Question: I have problems on my switch statements in '// number of crowns' and '// frame color'
This is my output
how can i show my 'cout' to output the 'frame_color' and 'number_crowns' (on '// number of crowns' and '// frame color')?
btw im using 'CodeBlocks'
'''
#include <iostream>
#include <iomanip>
using namespace std;
int main()
{
int length, width, number_crowns;
double cost;
int frameType;
int yes_no;
int colorSelection;
string frame_color;
string type;
cout << "Input length and width of the picture: ";
cin >> length >> width;
cout << "1(spacebar)regular" << endl
<< "2(spacebar)fancy" << endl
<< "(regular/fancy)Enter type of frame: ";
cin >> frameType >> type;
cout << "1 = with" << endl
<< "2 = without" << endl
<< "(with/without)With color/Without?";
cin >> colorSelection;
cout << "1 = yes" << endl
<< "2 = no" << endl
<< "(yes/no)Do you want to put crowns? ";
cin >> yes_no;
cost = (2 * 0.1) * (length + width); // cost in length and width of the frame
cost += (0.02 * (length * width)); // cost per square inch
switch(frameType)
{ // type of frame
case '1':
cost += 0.15;
break;
case '2':
cost += 0.25;
break;
default:
cout << "wrong input!";
}
switch(colorSelection)
{ // frame color
case '1':
cost += 0.10;
cout << "Enter desired frame color: ";
cin >> frame_color;
break;
case '2':
cost += 0;
break;
default:
cout << "wrong input!";
}
switch(yes_no)
{ // number of crowns
case '1':
cout << "Input number of crowns: ";
cin >> number_crowns;
cost += (number_crowns * 0.35);
break;
case '2':
cost =+ 0;
break;
default:
cout << "wrong input!";
}
cout << endl;
cout << "
Frame type: " << type << "
" << endl;
cout << "Frame colour: " << frame_color << "
" << endl;
cout << "Total frame cost: " << cost << "
" << endl;
}
'''
Thanks a lot!
NEWEST UPDATE W***
wahahaha
how can i show my 'cout' to output the 'frame_color' and 'number_crowns' (on '// number of crowns' and '// frame color')?
'''
#include <iostream>
using namespace std;
int main()
{
int length, width, number_crowns;
double cost;
char frameType;
char yes_no;
char colorSelection;
string frame_color;
string type;
cout << "Input length and width of the picture: ";
cin >> length >> width;
cout << "(regular/fancy) Enter type of frame: ";
cin >> frameType >> type;
cout << "(with/without) With color/Without?";
cin >> colorSelection;
cout << "(yes/no) Do you want to put crowns? ";
cin >> yes_no;
cost = (2 * 0.1) * (length + width); // cost in length and width of the frame
cost += (0.02 * (length * width)); // cost per square inch
cout << "
Frame type: " << frameType << type << "
" << endl;
switch(frameType)
{ // type of frame
case 'regular':
cost += 0.15;
break;
case 'fancy':
cost += 0.25;
break;
default:
cout << "wrong input!";
}
cout << "
Frame colour: " << frame_color << "
" << endl;
switch(colorSelection)
{ // frame color
case 'with':
cost += 0.10;
cout << "Enter desired frame color: ";
cin >> frame_color;
break;
case 'without':
cost += 0;
break;
default:
cout << "wrong input!";
}
switch(yes_no)
{ // number of crowns
case 'yes':
cout << "Input number of crowns: ";
cin >> number_crowns;
cost += (number_crowns * 0.35);
break;
case 'no':
cost =+ 0;
break;
default:
cout << "wrong input!";
}
cout << endl;
cout << "
Total frame cost: " << cost << "
" << endl;
}
'''
NEWEST output
<URL>
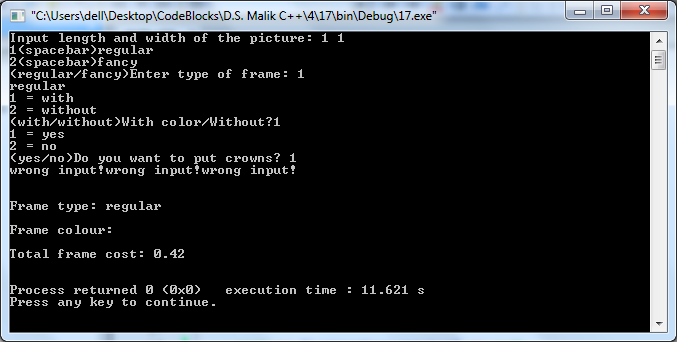
Answer: Your variables 'frameType', 'yes_no' and 'colorSelection' are declared as 'int' and you are doing the comparison against 'char' in your 'switch'.
You should remove the quotes.
e.g.:
'''
cout<<"My frame type: "<<frameType<<endl;
switch(frameType)
{ // type of frame
case 1:
cost += 0.15;
break;
case 2:
cost += 0.25;
break;
default:
cout << "wrong input!";
}
'''
Note that you can display your variable before the 'switch' statement